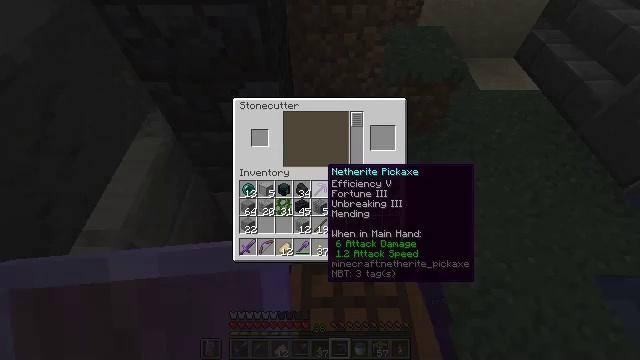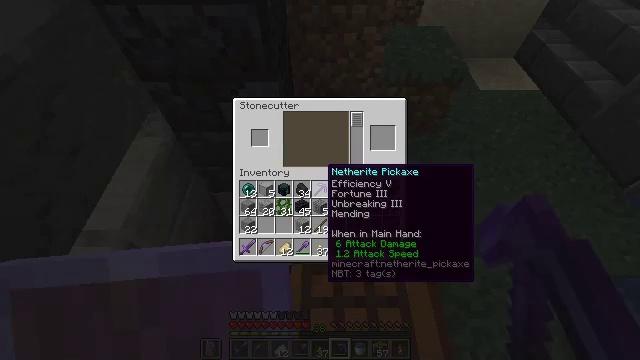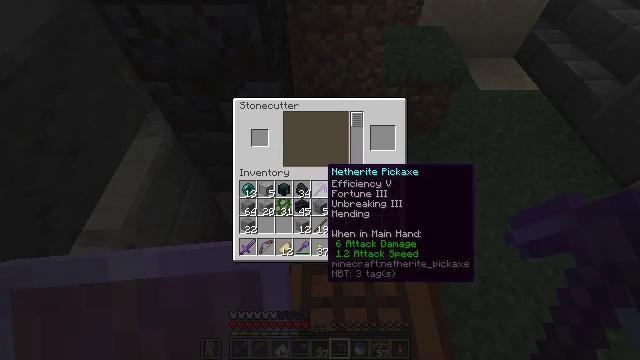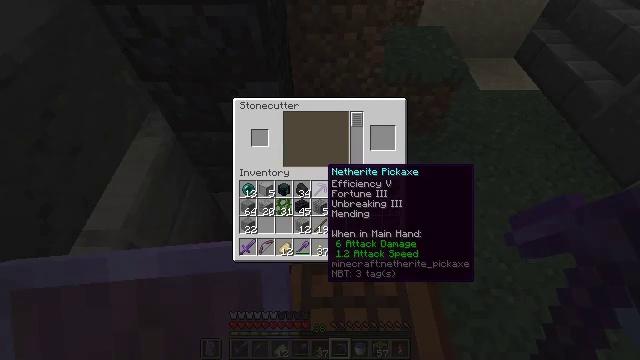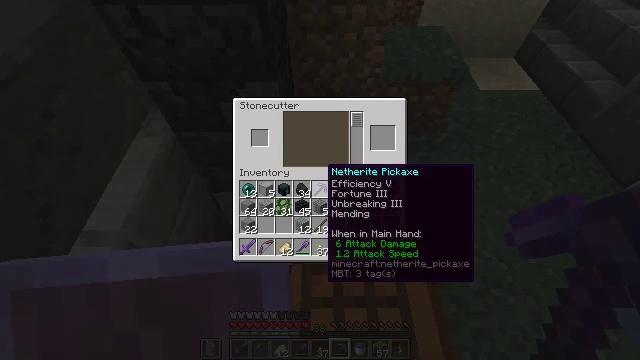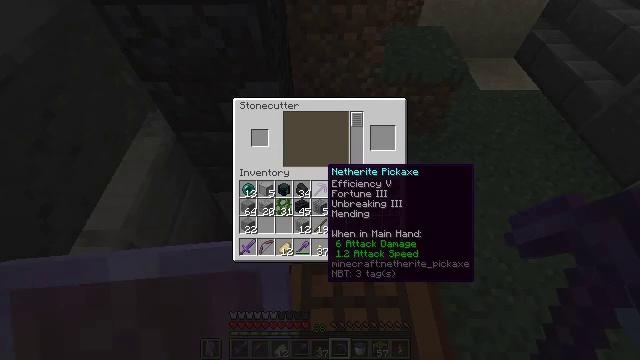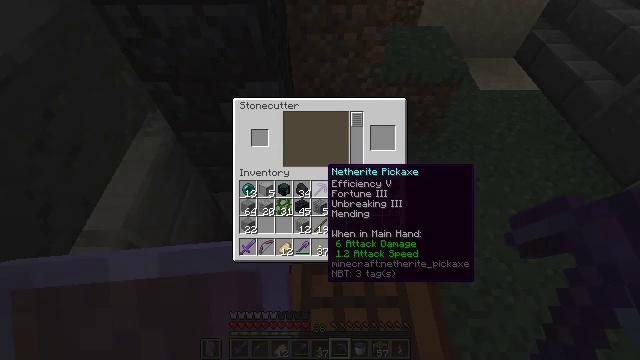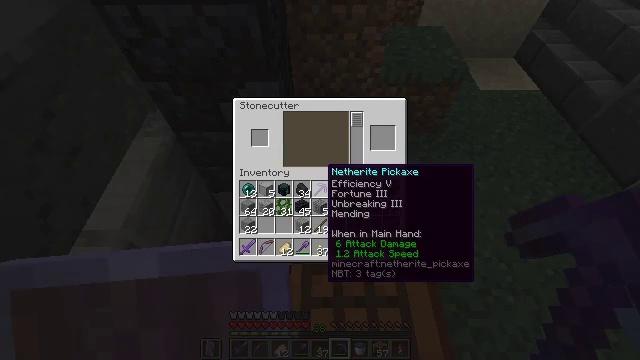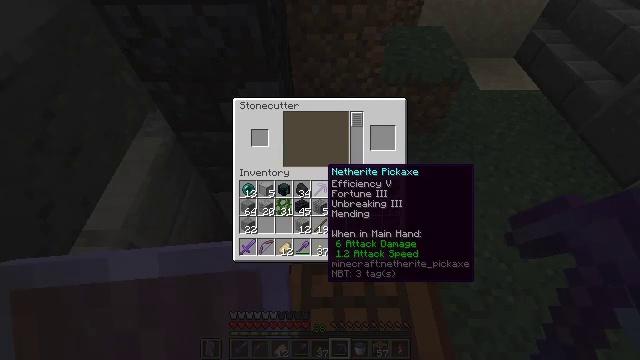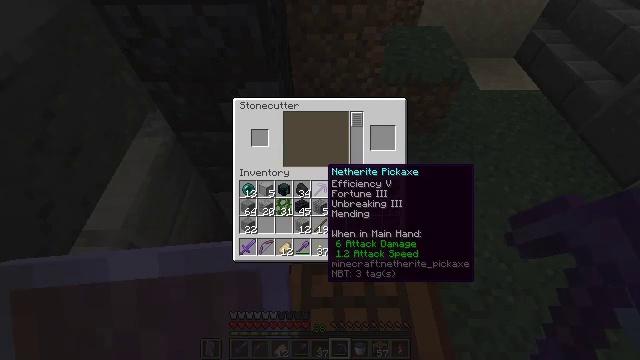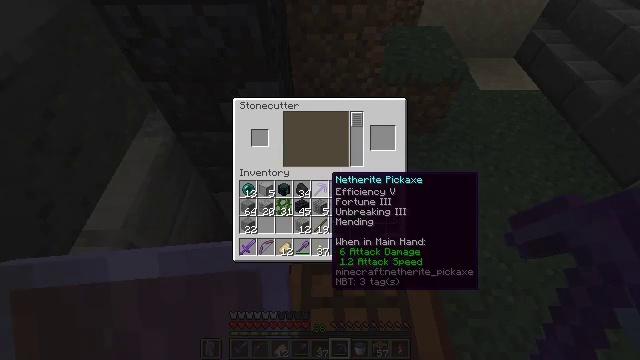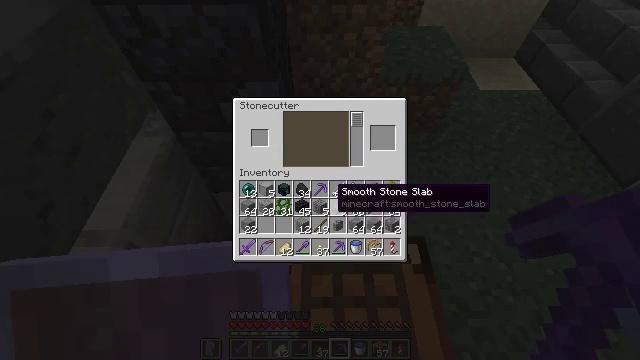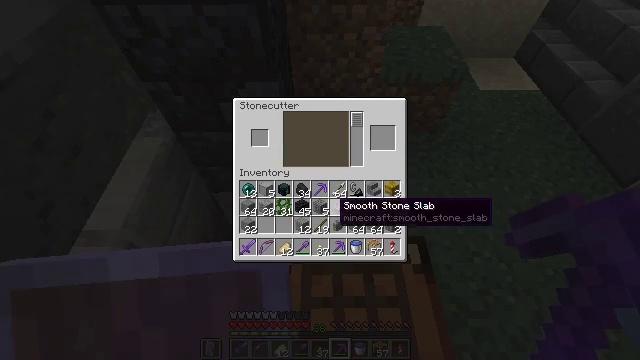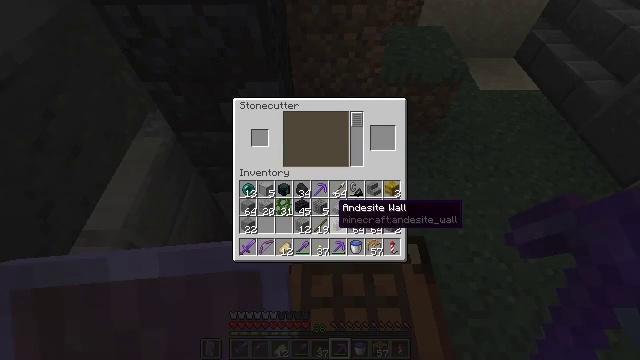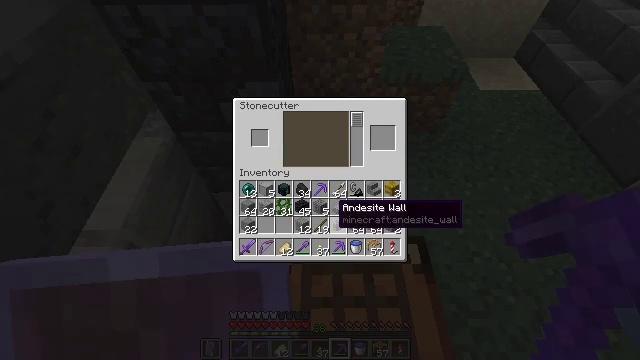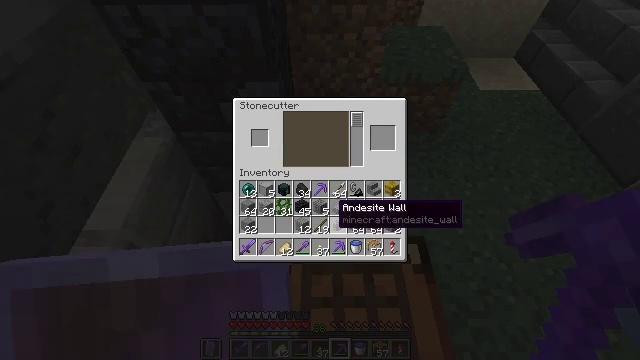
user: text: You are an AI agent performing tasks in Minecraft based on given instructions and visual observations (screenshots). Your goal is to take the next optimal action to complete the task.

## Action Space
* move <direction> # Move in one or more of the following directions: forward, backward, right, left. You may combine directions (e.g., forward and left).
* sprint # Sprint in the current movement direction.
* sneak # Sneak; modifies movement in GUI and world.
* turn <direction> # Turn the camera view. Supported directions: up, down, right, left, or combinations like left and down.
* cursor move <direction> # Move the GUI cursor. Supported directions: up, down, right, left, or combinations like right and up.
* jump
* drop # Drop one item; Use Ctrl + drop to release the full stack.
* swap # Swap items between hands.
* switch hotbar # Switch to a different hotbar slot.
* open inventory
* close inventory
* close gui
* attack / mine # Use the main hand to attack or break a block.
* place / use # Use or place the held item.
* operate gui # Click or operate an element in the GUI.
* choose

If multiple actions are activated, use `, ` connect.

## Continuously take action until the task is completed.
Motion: motion action
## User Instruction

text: craft item mossy stone bricks
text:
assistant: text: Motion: no_op
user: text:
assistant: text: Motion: no_op
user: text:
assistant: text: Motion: no_op
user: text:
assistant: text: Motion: no_op
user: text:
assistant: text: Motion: no_op
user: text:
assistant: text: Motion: no_op
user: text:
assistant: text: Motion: no_op
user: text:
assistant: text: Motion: no_op
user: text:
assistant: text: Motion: no_op
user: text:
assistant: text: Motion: no_op
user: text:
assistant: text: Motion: turn down
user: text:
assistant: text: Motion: turn down
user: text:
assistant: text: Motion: no_op
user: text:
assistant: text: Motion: no_op
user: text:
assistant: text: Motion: no_op
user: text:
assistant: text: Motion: no_op
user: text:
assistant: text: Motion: no_op
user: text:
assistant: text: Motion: no_op
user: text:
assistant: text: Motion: no_op
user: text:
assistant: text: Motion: no_op
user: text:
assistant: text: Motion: no_op
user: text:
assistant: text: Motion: no_op
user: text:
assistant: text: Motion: no_op
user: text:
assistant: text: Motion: no_op
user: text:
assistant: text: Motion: no_op
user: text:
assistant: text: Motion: no_op
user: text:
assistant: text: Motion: no_op
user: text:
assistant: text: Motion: no_op
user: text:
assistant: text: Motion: no_op
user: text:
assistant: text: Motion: no_op